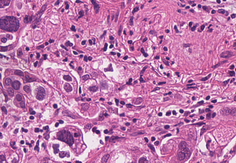
Tumor epithelial tissue: yes
Tumor-associated stroma tissue: yes
Normal tissue: no